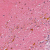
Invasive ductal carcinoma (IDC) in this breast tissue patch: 0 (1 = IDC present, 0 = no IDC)